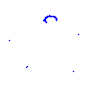
Particle: proton